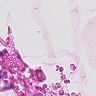
Metastatic tissue present: no